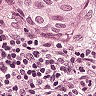
Metastatic tissue present: yes